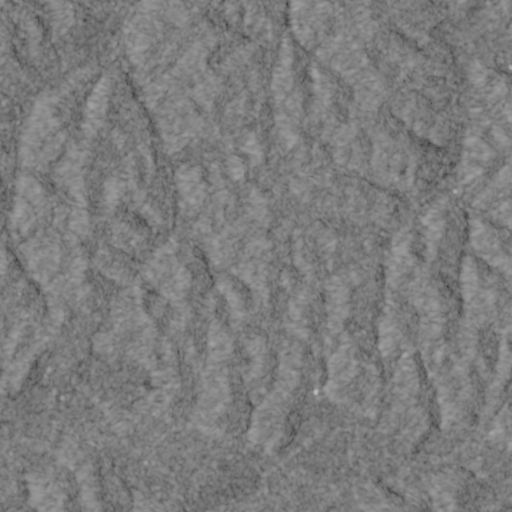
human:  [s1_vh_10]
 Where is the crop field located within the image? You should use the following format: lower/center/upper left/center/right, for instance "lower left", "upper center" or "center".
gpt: The crop field is located in the upper left of the image.
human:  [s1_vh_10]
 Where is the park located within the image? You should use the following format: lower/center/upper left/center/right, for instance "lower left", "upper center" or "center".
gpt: The park is located in the upper left of the image.
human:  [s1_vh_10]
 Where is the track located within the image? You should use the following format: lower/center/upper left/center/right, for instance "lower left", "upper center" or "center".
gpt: There is no track in the image.

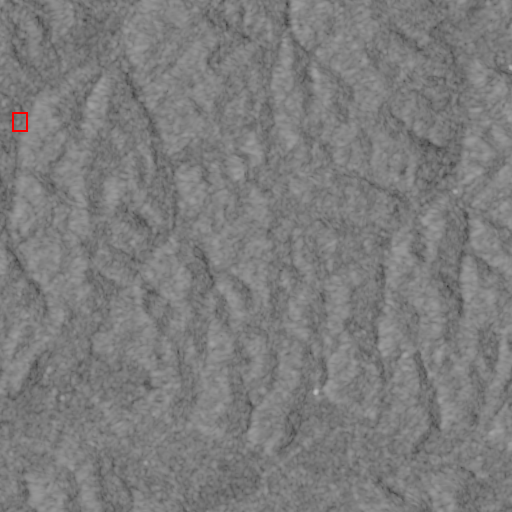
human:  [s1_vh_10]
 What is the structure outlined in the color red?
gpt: The structure outlined in red is a crop field.
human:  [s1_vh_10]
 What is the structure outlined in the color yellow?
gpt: There is no yellow outline.